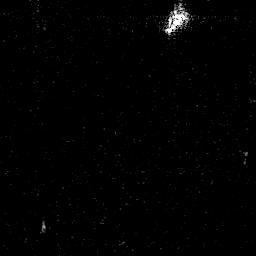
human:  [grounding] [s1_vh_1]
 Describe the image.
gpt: In the satellite image, there is  <ref>1 medium ship </ref> <box>[[63, 3, 74, 13, 0]]</box> located at top.